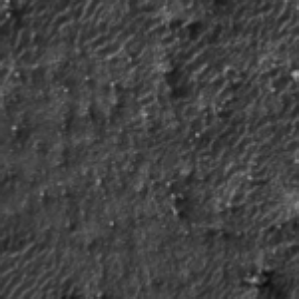
Label: frost